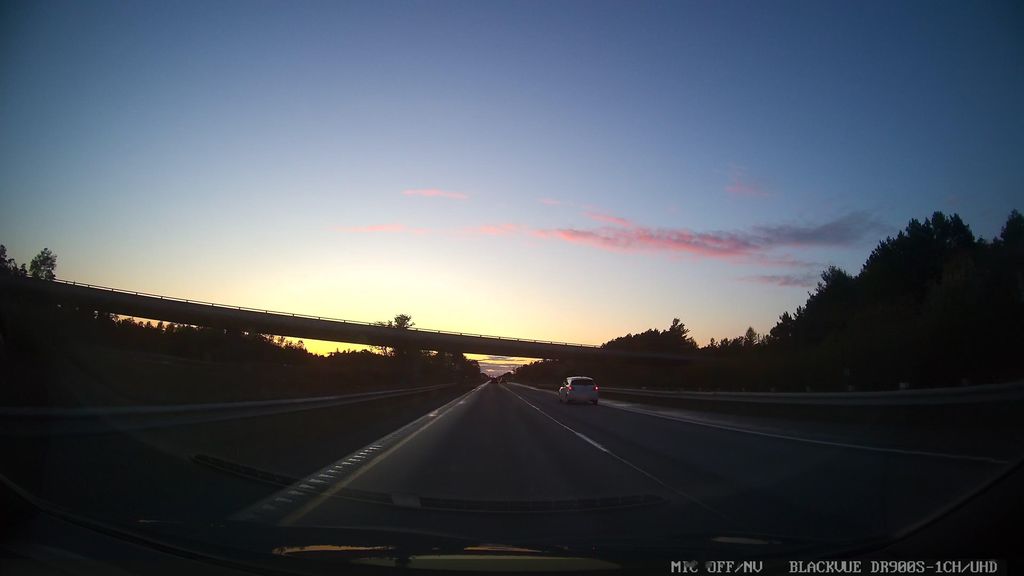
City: ottawa-gatineau